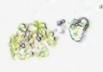
Label: Detritus